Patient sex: M
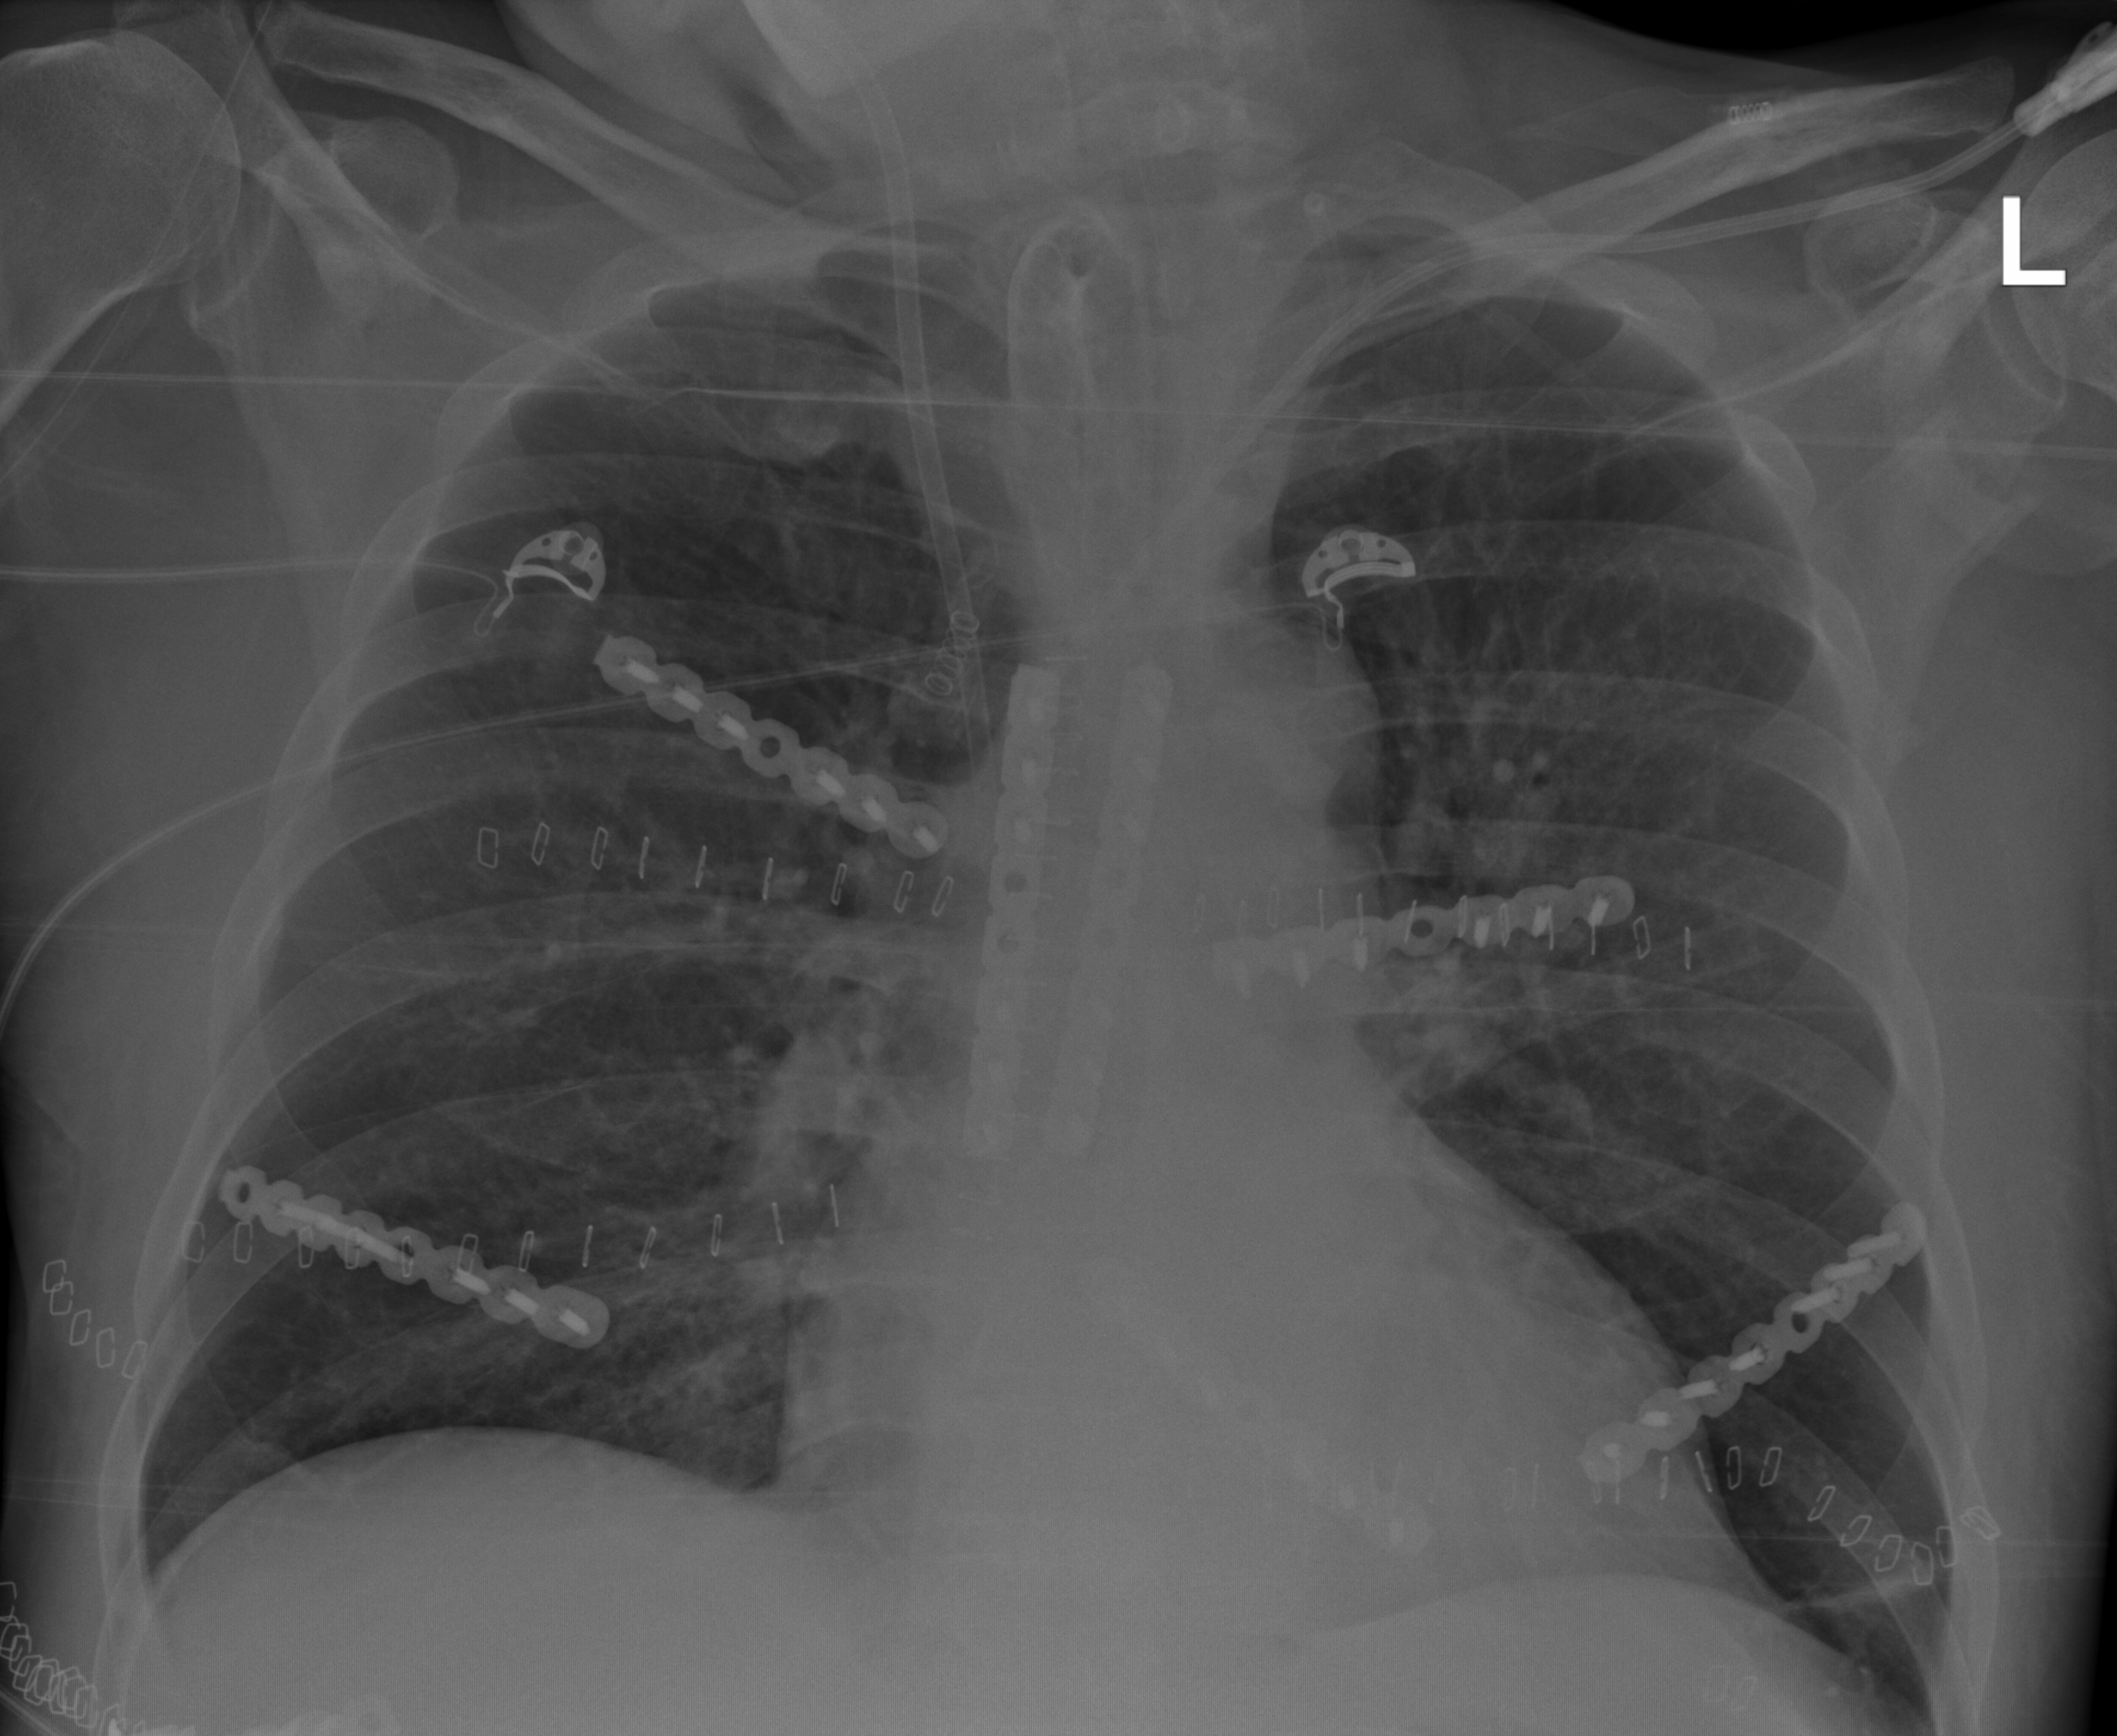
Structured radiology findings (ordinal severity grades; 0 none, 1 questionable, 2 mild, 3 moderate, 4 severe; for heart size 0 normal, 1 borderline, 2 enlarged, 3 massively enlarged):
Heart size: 1
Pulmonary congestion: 2
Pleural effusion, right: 0
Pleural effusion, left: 0
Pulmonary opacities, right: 0
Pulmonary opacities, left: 0
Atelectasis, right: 2
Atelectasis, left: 2